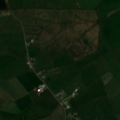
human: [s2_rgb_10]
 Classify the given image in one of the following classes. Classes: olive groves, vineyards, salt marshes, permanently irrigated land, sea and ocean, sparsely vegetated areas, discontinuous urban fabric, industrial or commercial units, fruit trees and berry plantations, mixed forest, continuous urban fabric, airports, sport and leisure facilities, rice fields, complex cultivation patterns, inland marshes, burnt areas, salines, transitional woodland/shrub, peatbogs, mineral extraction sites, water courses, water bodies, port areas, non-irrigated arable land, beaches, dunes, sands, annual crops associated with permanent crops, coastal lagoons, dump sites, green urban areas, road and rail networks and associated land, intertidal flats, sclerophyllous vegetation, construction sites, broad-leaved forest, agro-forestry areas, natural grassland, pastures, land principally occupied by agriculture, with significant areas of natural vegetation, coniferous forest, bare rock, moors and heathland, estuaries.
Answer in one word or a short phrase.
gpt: pastures, land principally occupied by agriculture, with significant areas of natural vegetation, coniferous forest